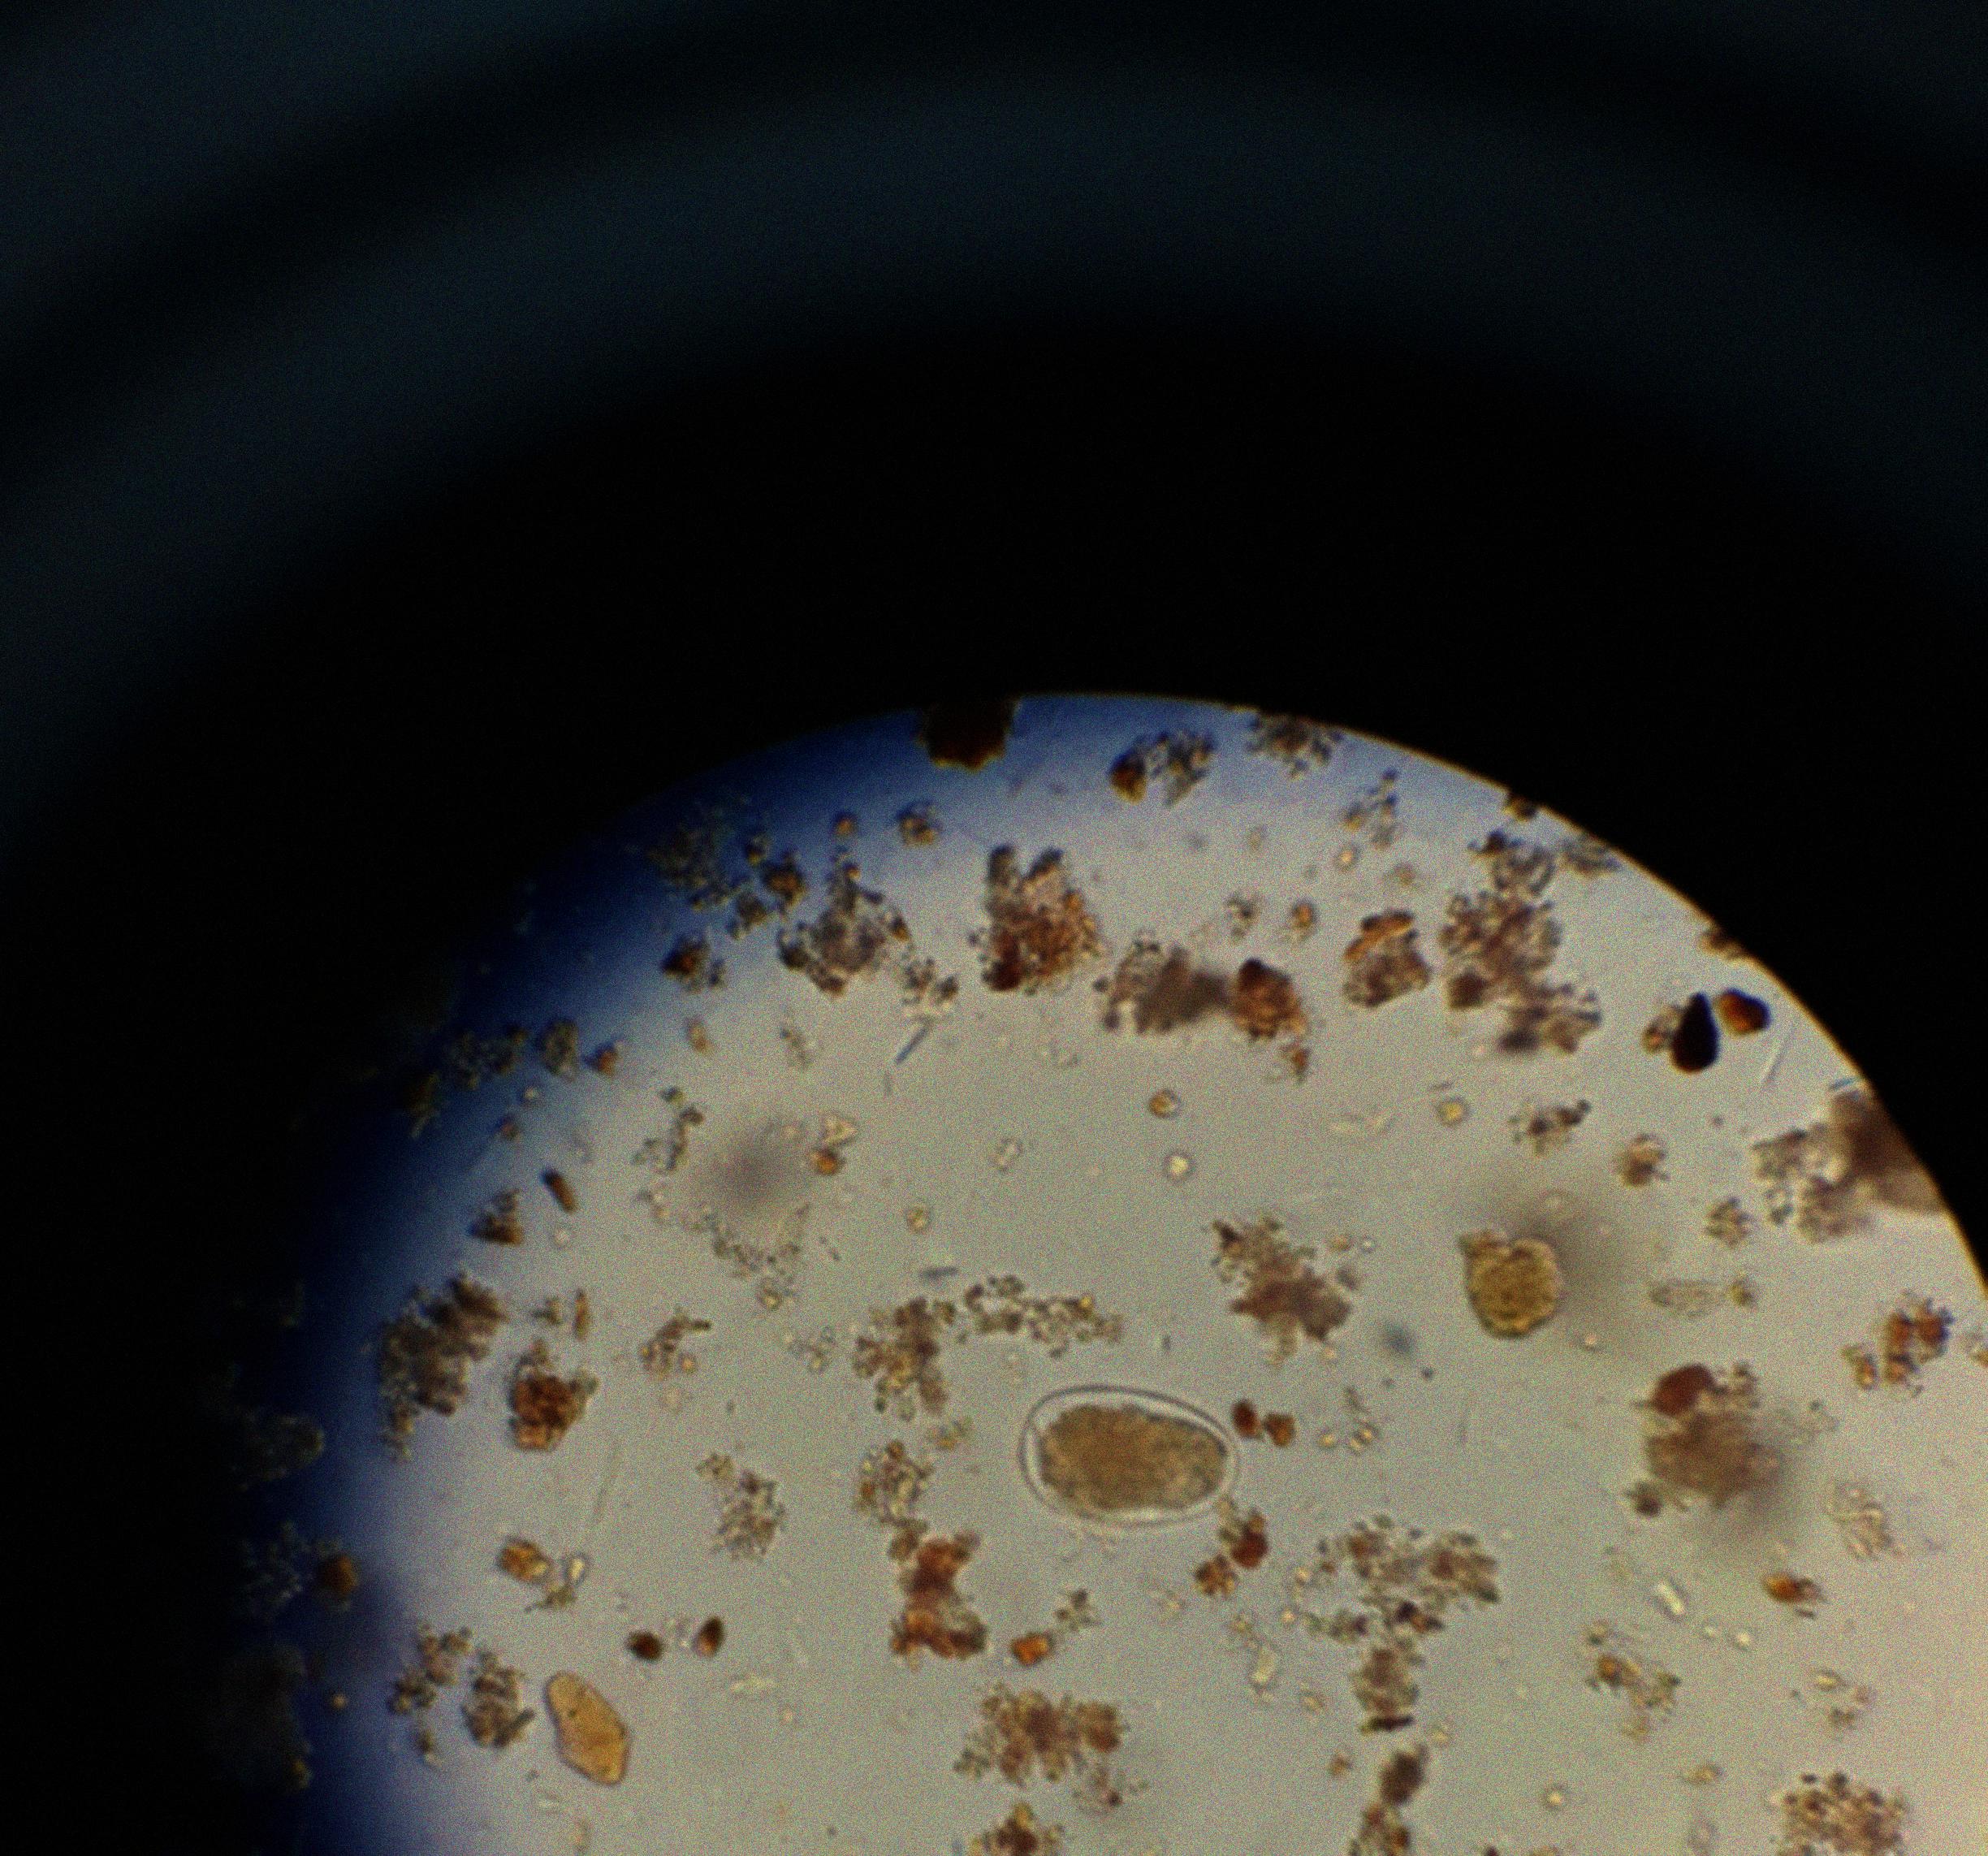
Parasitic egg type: Hookworm egg